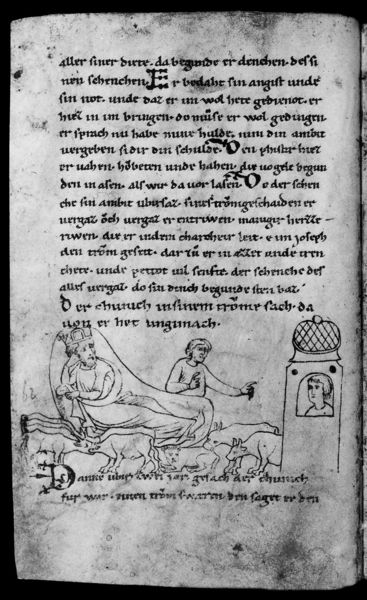
Titel: Millstätter Genesis
Institution: Klagenfurt, Kärntner Landesarchiv
Schlagwörter: kopf, mann, weiß, wolf, menschen, finger, schwarz, hunde, tiere, bild, hände, kühe, blatt, krone, turm, schrift, liegen, rind, könig, bett, zeigen, punkte, rinder, buch, burg, zwiebelturm, seite, illustration, text, buchseite, flecken, liege, mittelalter, löwe, zeilen, schafe, ochse, ochsen, altdeutsch, handschrift, ziegen, rausschauen, kodex, zigen, e, d, buchmelerei, im turm